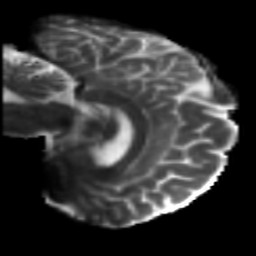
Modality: T2w
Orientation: sagittal
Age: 46
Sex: male
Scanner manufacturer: siemens
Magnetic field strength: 3 T
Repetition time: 5 s
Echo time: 0.108 s